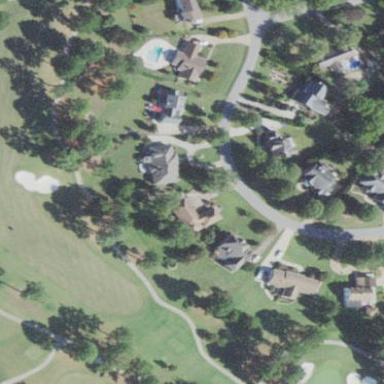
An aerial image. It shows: Grassy area designated as golf fairway.